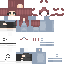
A female human skin with medium skin, wearing brown long hair dressed in a blue hoodie and black pants, featuring a closed mouth.